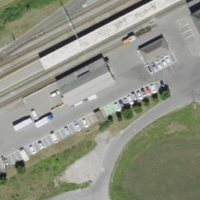
EUNIS habitat code: 55
Species observed at this site:
Corvus corone
Echium vulgare
Cirsium arvense
Rumex crispus
Fumaria officinalis
Geranium pyrenaicum
Heracleum sphondylium
Corvus cornix
Brachypodium pinnatum
Salvia pratensis
Galium mollugo
Anthriscus sylvestris
Bromus erectus
Cirsium vulgare
Centaurea scabiosa
Knautia arvensis
Matricaria discoidea
Plantago media
Cynoglossum officinale
Achillea millefolium